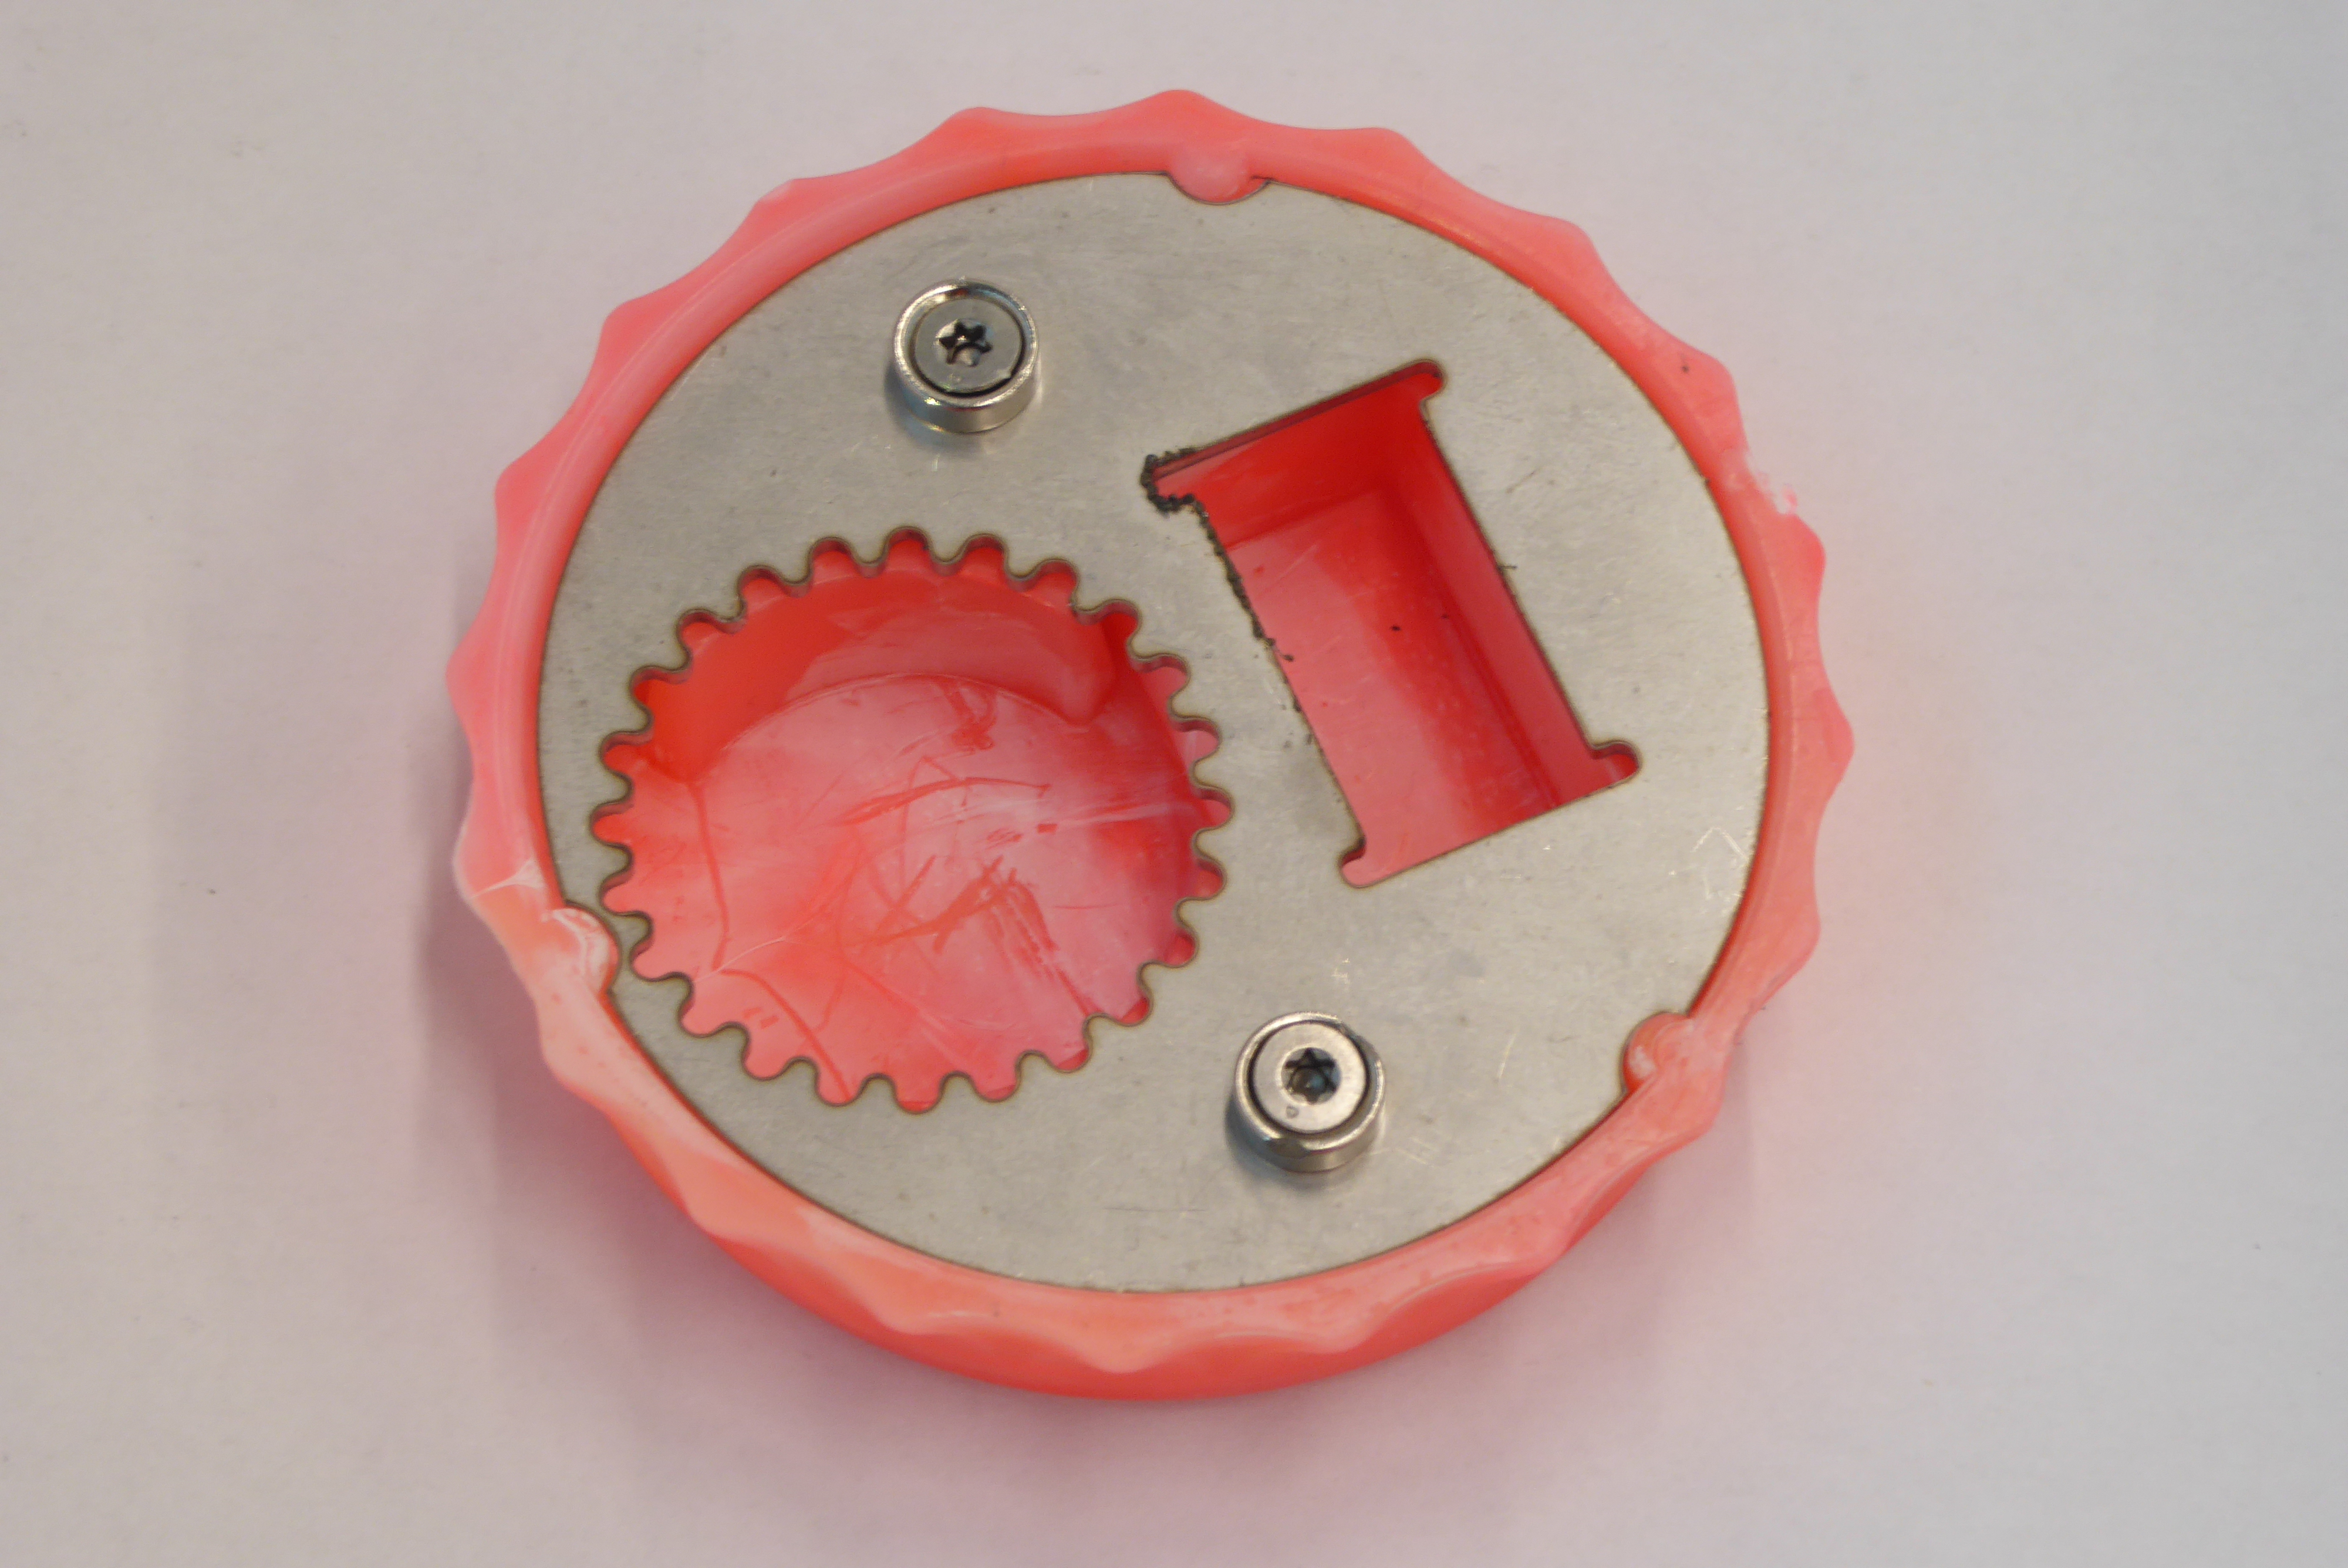
Label: Bottle Opener